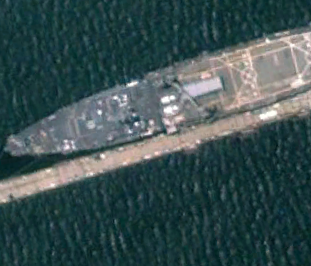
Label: combat